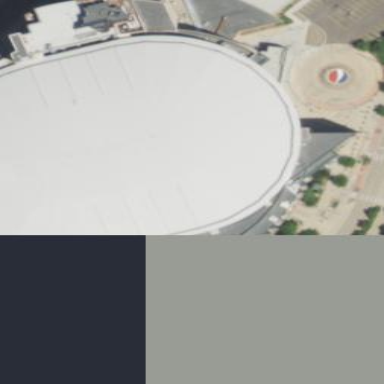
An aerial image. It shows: Commercial building near stadium. The stadium is used for basketball and hockey.